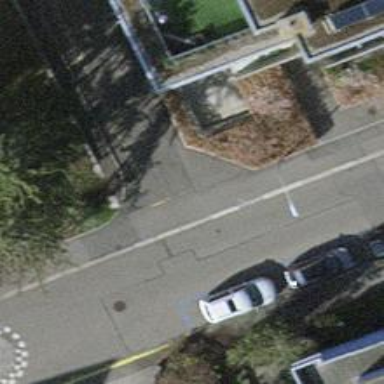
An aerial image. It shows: Unmarked crossing with traffic calming table on the road.